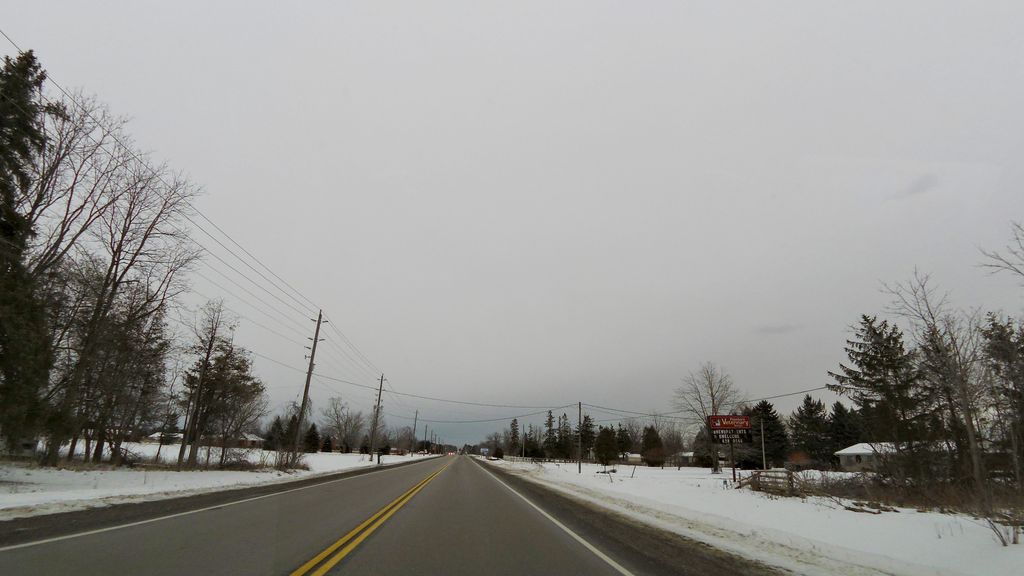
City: hamilton